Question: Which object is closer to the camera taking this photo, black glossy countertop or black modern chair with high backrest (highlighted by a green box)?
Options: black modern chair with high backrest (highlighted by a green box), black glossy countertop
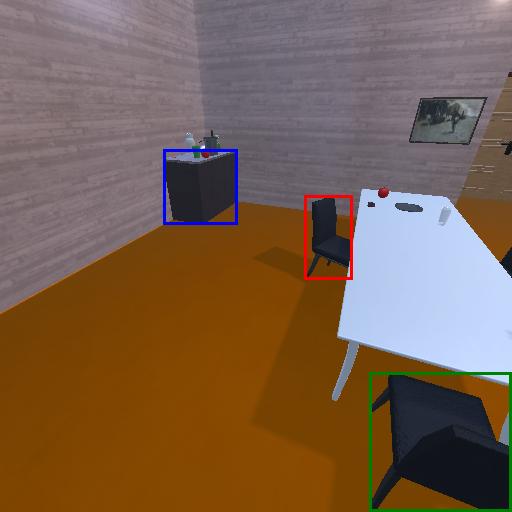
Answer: black modern chair with high backrest (highlighted by a green box)